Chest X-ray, AP view. Patient: 69 years old, sex M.
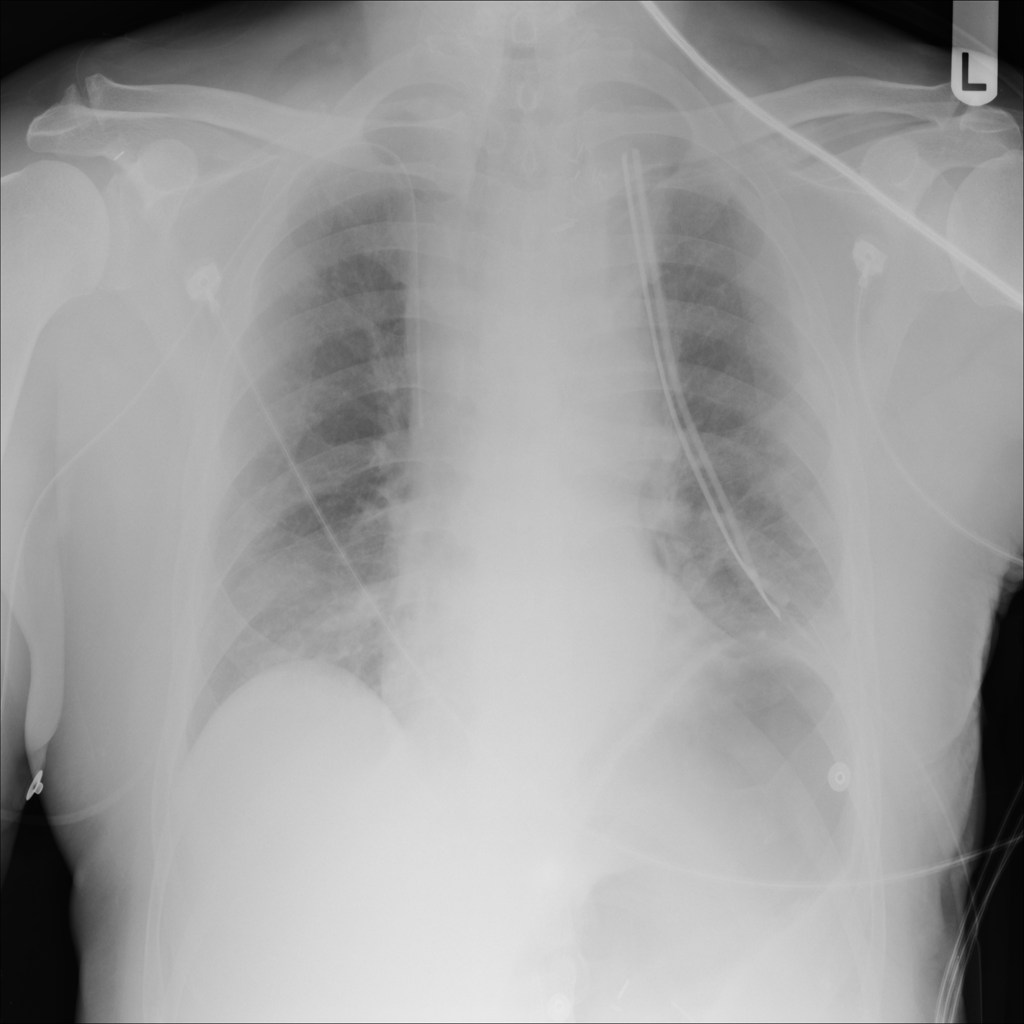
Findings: No Finding